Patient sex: F
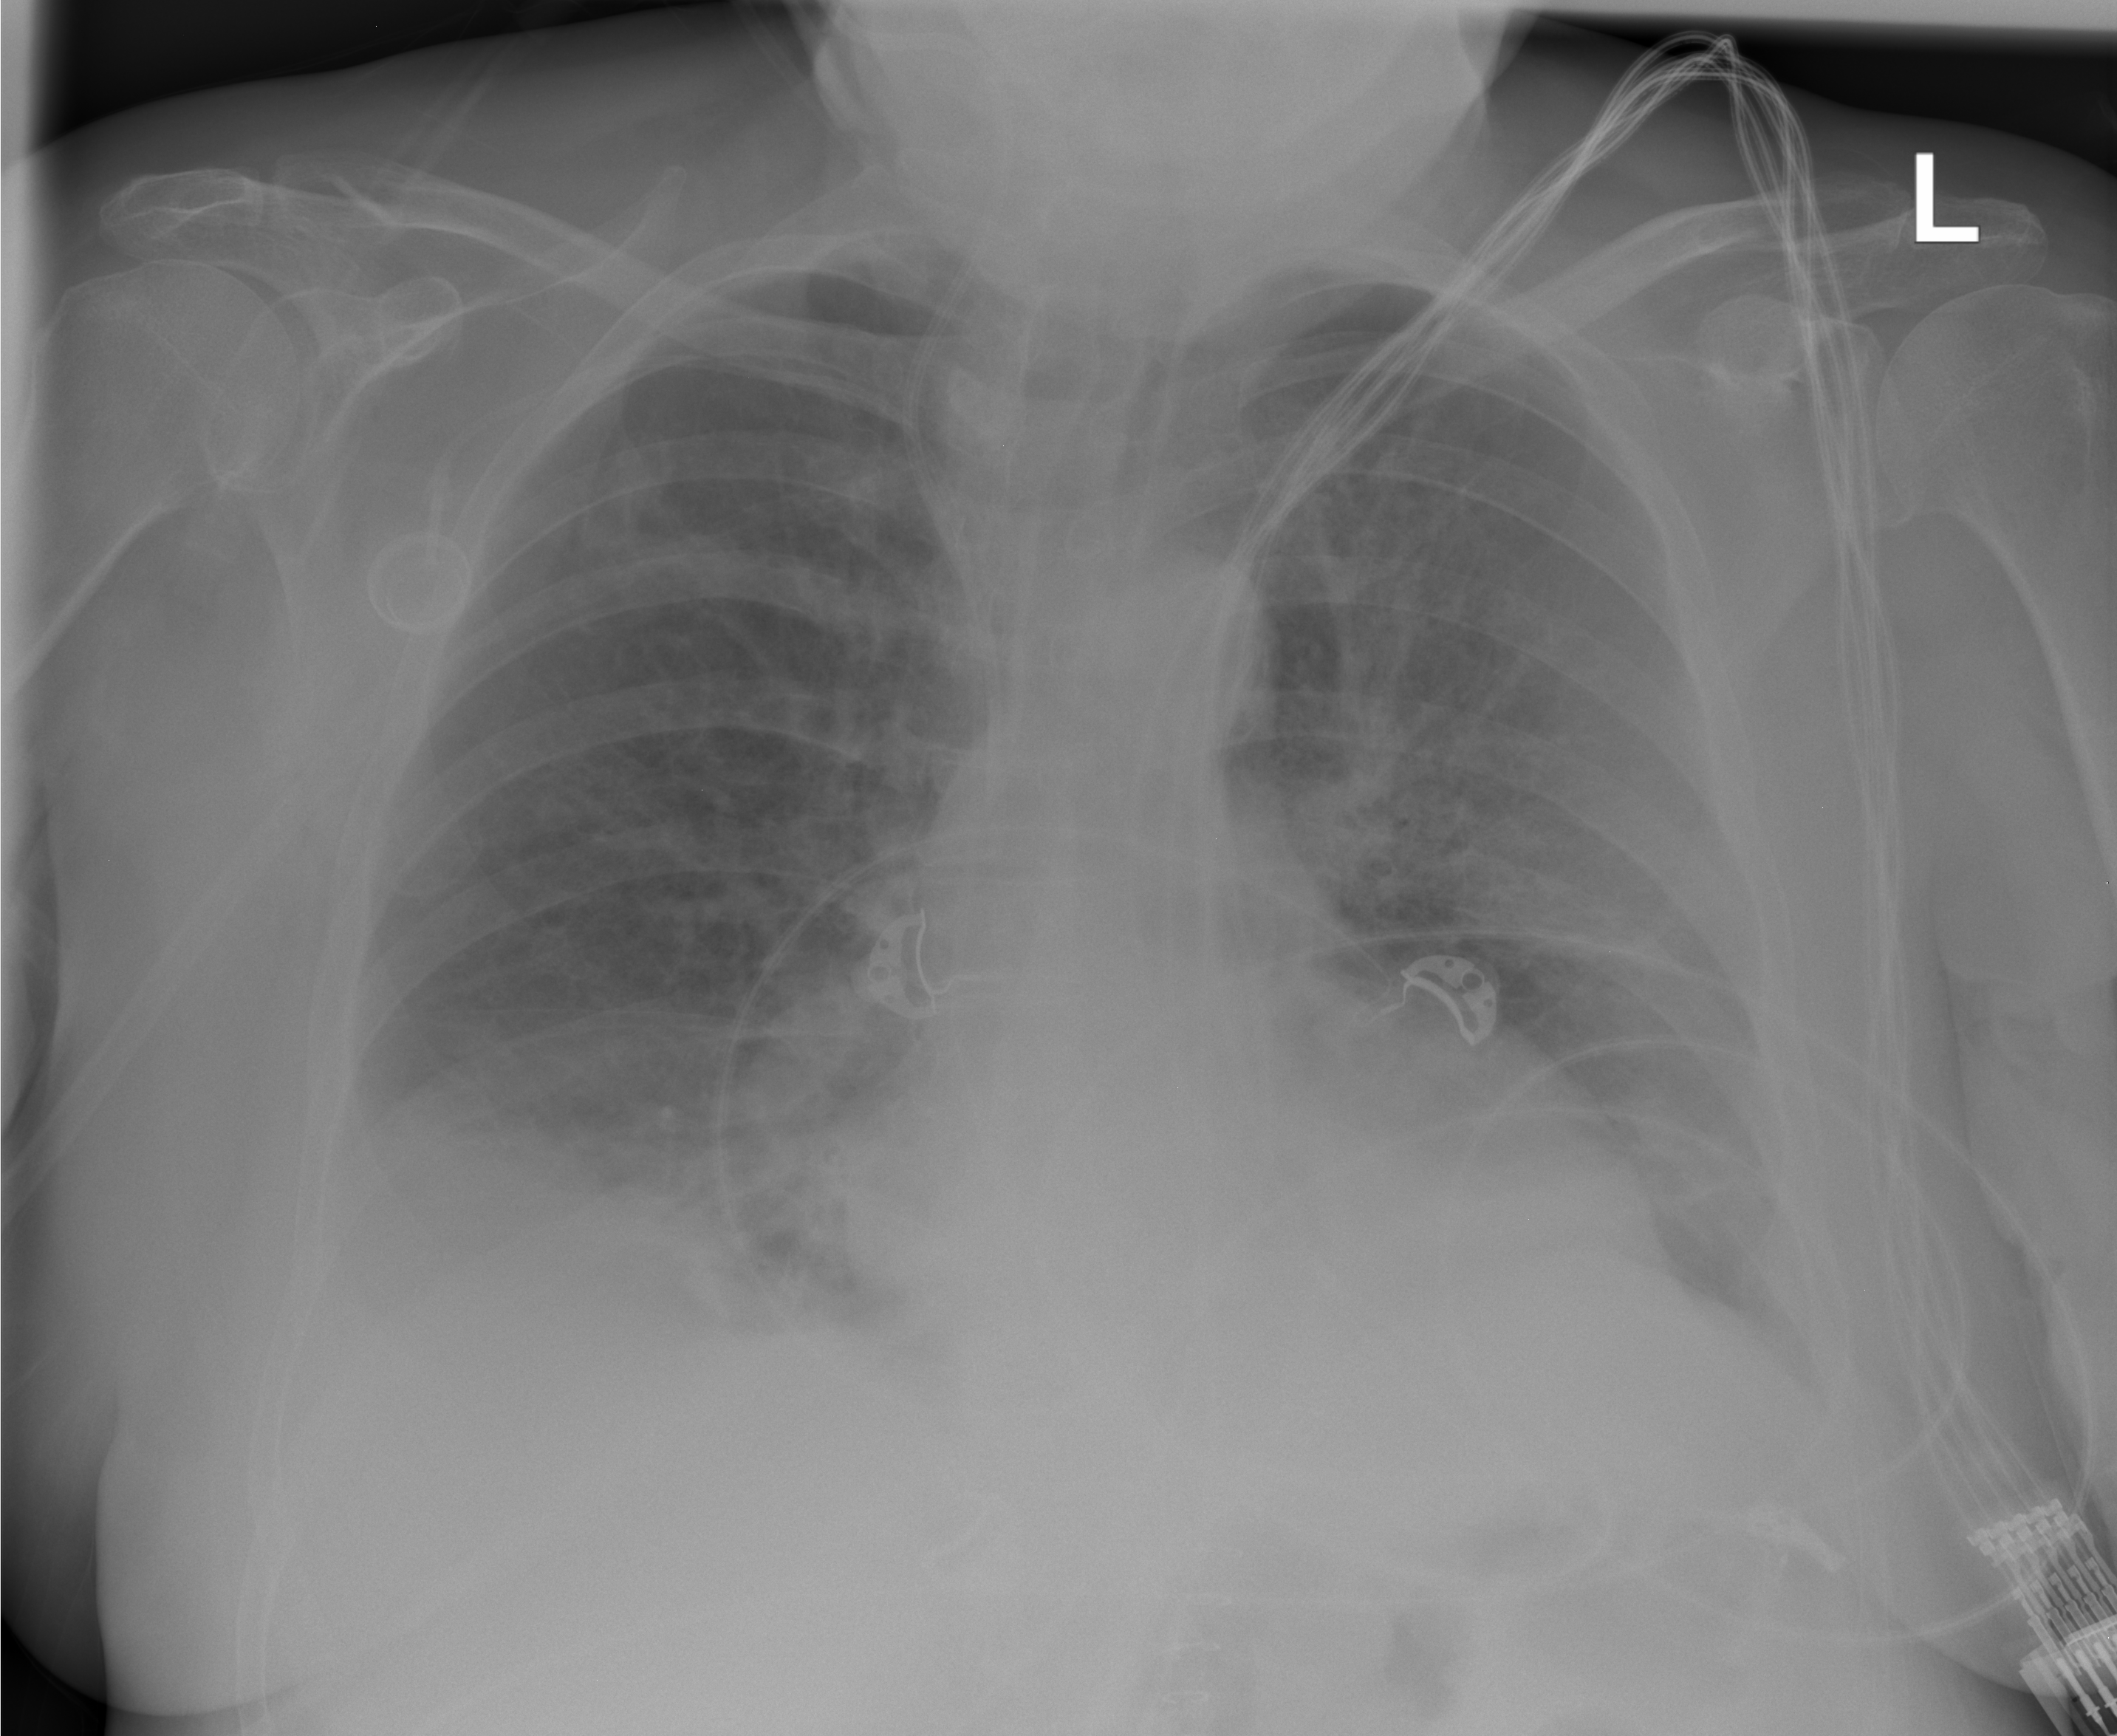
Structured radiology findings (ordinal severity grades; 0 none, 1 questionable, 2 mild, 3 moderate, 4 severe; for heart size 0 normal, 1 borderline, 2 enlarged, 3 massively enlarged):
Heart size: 0
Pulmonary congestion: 2
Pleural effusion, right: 2
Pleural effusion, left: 0
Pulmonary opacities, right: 2
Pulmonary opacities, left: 0
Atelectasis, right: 2
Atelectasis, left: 2